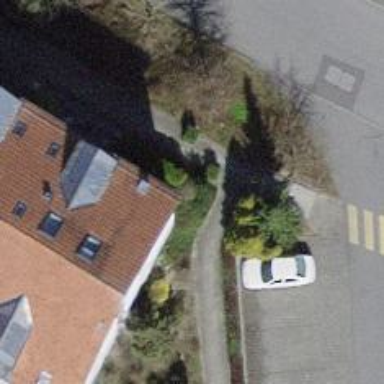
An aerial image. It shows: Set of steps on the road.